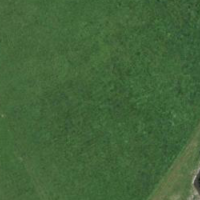
EUNIS habitat code: 25
Species observed at this site:
Gymnadenia conopsea